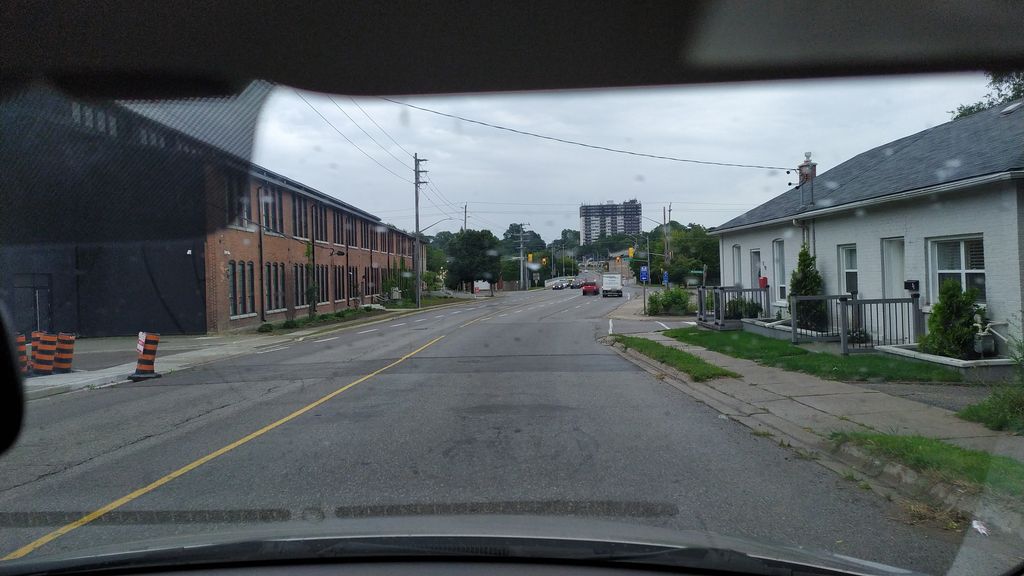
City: kitchener-waterloo